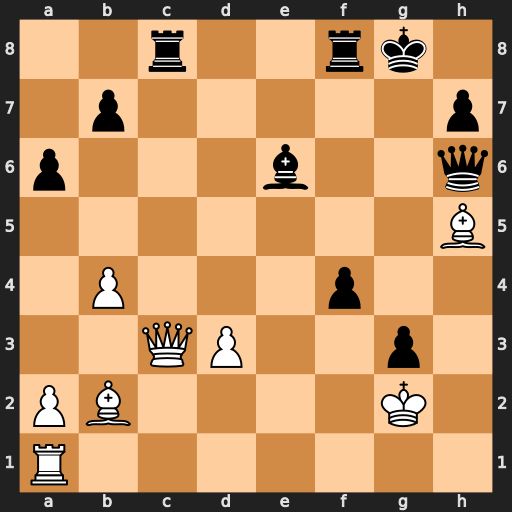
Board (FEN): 2r2rk1/1p5p/p3b2q/7B/1P3p2/2QP2p1/PB4K1/R7
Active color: w
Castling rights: -
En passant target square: -
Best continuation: Qh8#